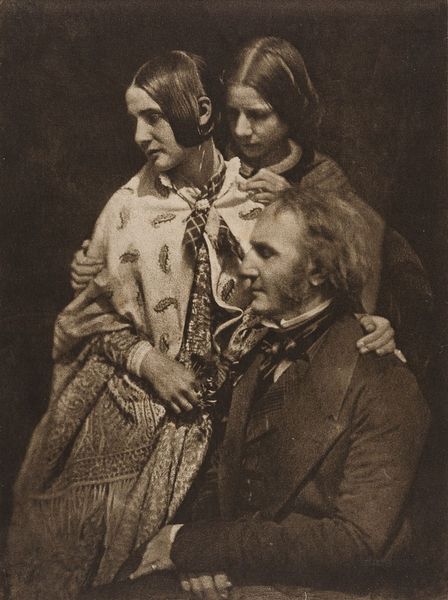
Titel: Portraits - A Group
Künstler: David Octavius Hill
Standort: Hamburg
Institution: Museum für Kunst und Gewerbe Hamburg
Schlagwörter: mann, frau, gruppenportrait, figur, tochter, vater, person, foto, fotografie, photographie, photo, bildhauer, lichtbild, historische, japanpapier, bildwerke, heliogravur, angewandte und bildende kunst, hessische systematik, künstler, mädchen, persönlichkeit, porträtfotografie, porträtphotographie, gruppenporträt, heliogravüre, photogravüre, fotogravüre, kartonpassepartout